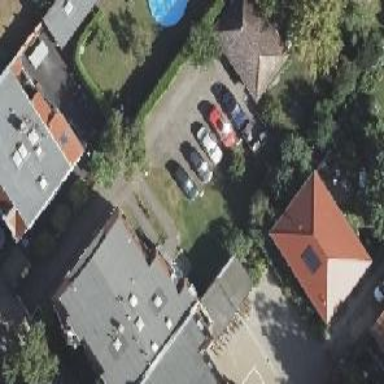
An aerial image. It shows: Unique apartment building with quadruple saltbox roof shape.